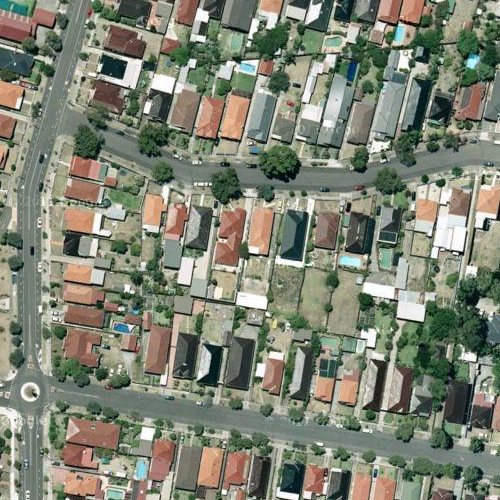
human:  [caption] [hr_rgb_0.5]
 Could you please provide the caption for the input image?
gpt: Lots of houses with red and orange roofs arranged in lines .

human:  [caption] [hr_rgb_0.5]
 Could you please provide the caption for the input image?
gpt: A town with many houses arranged in lines .

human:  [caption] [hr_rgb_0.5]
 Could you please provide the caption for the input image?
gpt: A residential area with houses arranged neatly while many plants on the roadside .

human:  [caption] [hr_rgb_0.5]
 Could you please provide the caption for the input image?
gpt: A residential area with houses arranged very neatly and some roads go through this area .

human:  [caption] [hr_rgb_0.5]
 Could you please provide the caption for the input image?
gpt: A residential area with houses arranged in lines .